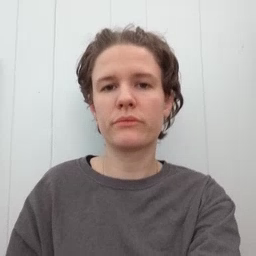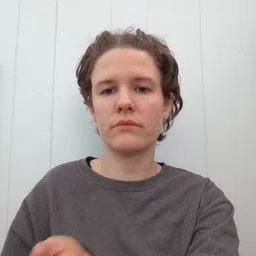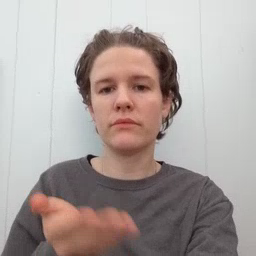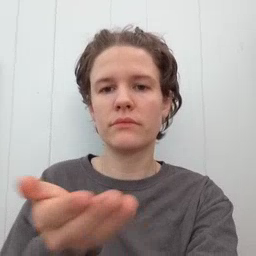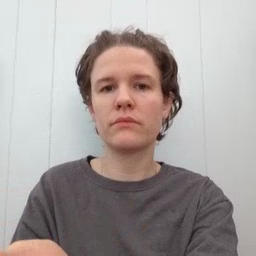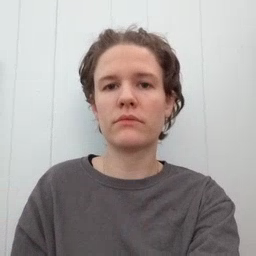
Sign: boat